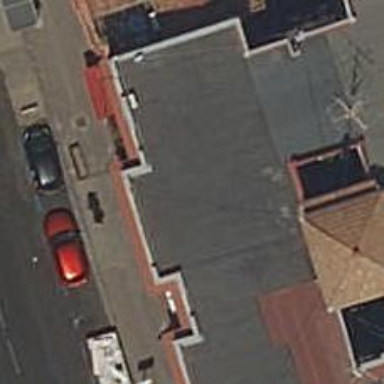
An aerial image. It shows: Greengrocer shop.